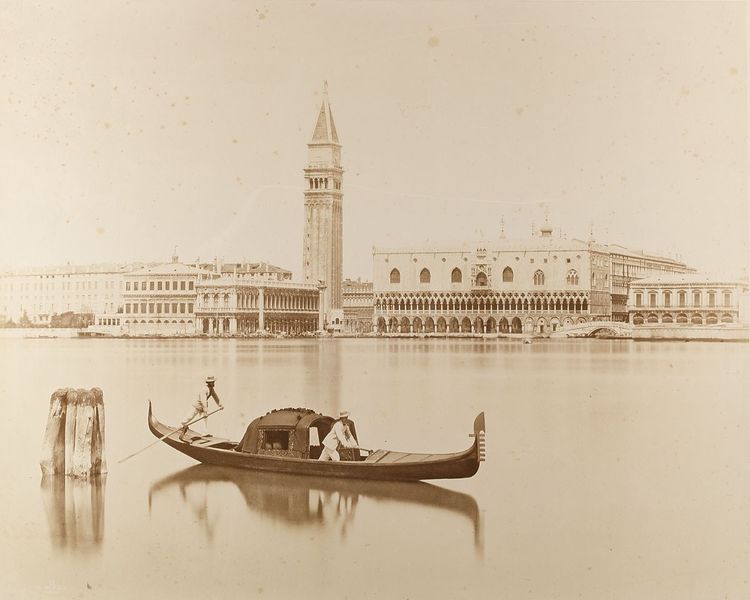
Titel: Venezia - Il Molo
Künstler: Carlo Naya
Standort: Hamburg
Institution: Museum für Kunst und Gewerbe Hamburg
Schlagwörter: mann, kirchturm, stadt, boot, ort, dorf, kutter, foto, fotografie, photographie, stadtansicht, palazzo, photo, karton, campanile, piazza, gondel, gondoliere, dogenpalast, markusplatz, ducale, albumin, san, lichtbild, reisefotografie, marco, historische, markusturm, alte stadtansicht, alte ansicht, schwarzweißpositivverfahren, silbersalzverfahren, schwarzweißfotografie, gebäude, örtlichkeit, straße, stätte, straßen, plätze, reisephotographie, albuminpapier